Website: apple
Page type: gifting
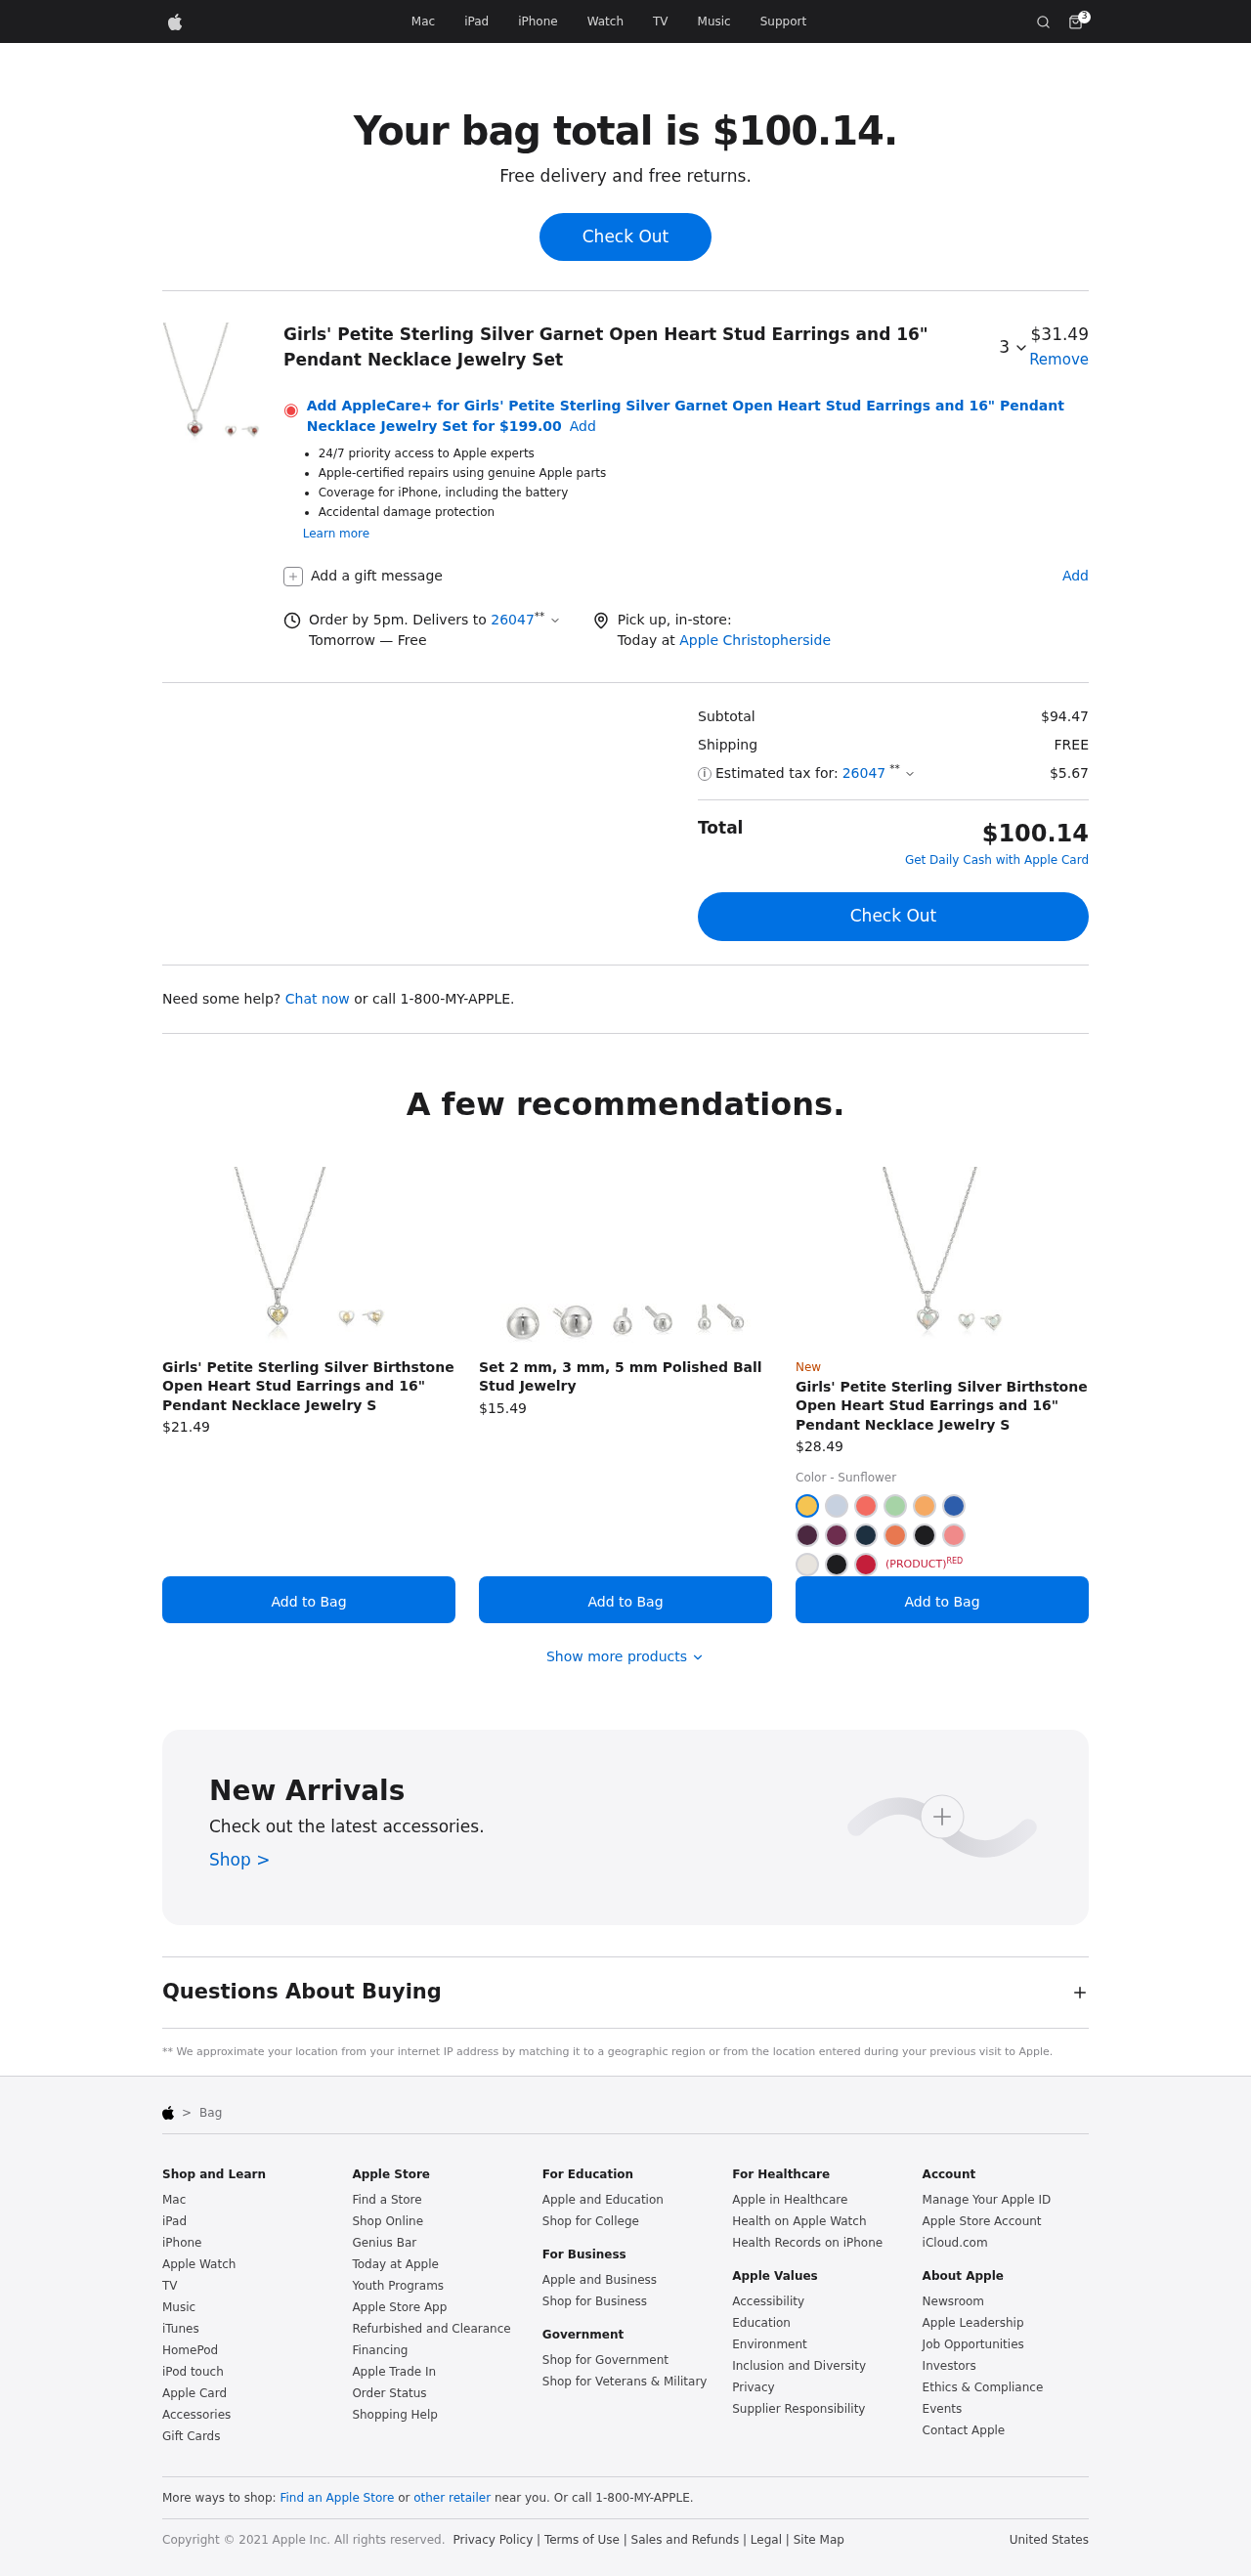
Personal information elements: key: PII_CITY
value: Christopherside
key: PII_POSTCODE
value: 26047
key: PII_POSTCODE2
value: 26047
Product elements: key: PRODUCT1_NAME
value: Girls' Petite Sterling Silver Garnet Open Heart Stud Earrings and 16" Pendant Necklace Jewelry Set
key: PRODUCT1_PRICE
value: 31.49
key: PRODUCT1_QUANTITY
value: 3
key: PRODUCT2_NAME
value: Girls' Petite Sterling Silver Birthstone Open Heart Stud Earrings and 16" Pendant Necklace Jewelry S
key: PRODUCT2_PRICE
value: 21.49
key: PRODUCT3_NAME
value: Set 2 mm, 3 mm, 5 mm Polished Ball Stud Jewelry
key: PRODUCT3_PRICE
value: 15.49
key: PRODUCT4_NAME
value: Girls' Petite Sterling Silver Birthstone Open Heart Stud Earrings and 16" Pendant Necklace Jewelry S
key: PRODUCT4_PRICE
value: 28.49
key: PRODUCT1_APPLECARE_PRICE
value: $199.00
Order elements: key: ORDER_NUM_ITEMS
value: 3
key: ORDER_TOTAL
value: $100.14
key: ORDER_SUBTOTAL
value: $94.47
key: ORDER_SHIPPING_COST
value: FREE
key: ORDER_TAX
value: $5.67